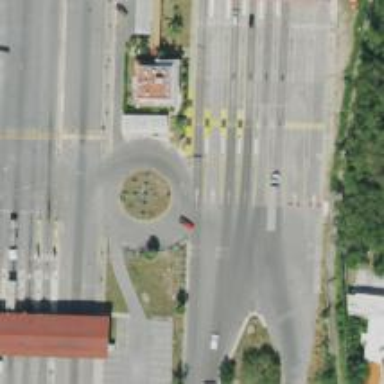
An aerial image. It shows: Trunk link highway with asphalt surface.